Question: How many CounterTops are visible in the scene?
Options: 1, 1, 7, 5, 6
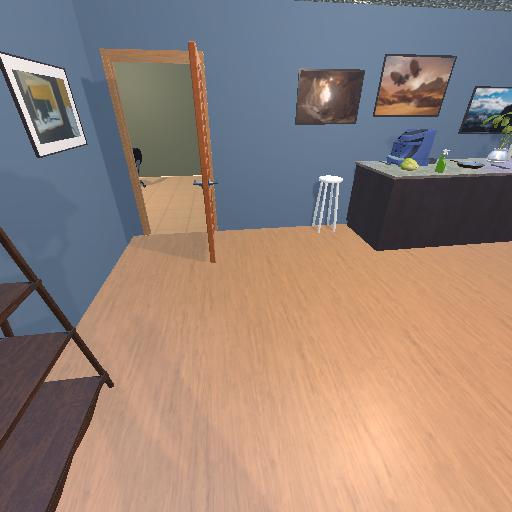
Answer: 1